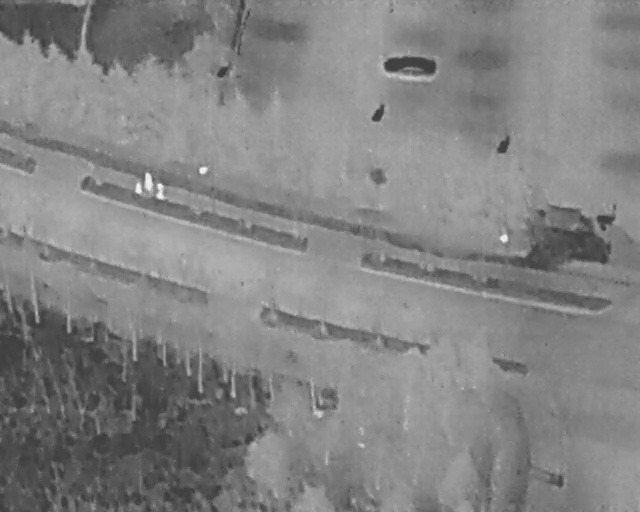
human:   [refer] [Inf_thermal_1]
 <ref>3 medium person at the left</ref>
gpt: <box>[[23, 36, 26, 38, 2], [21, 34, 24, 36, 2], [19, 36, 22, 37, 2]]</box>

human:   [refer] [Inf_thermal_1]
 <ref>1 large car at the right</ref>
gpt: <box>[[84, 37, 94, 54, 2]]</box>